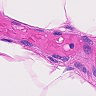
Metastatic tissue present: no